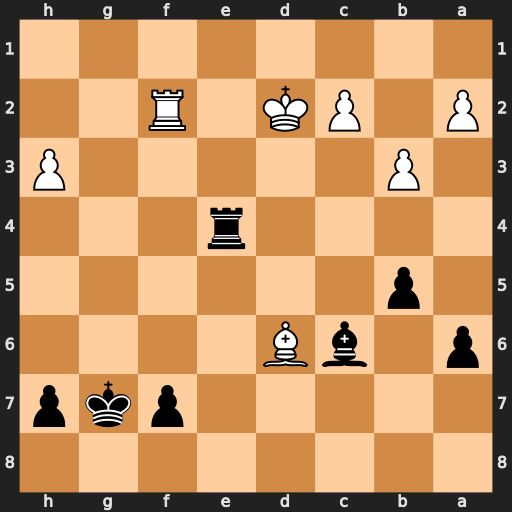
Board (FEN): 8/5pkp/p1bB4/1p6/4r3/1P5P/P1PK1R2/8
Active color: b
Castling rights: -
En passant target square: -
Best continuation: Rd4+ Ke3 Rxd6